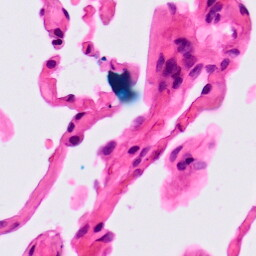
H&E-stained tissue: Lung